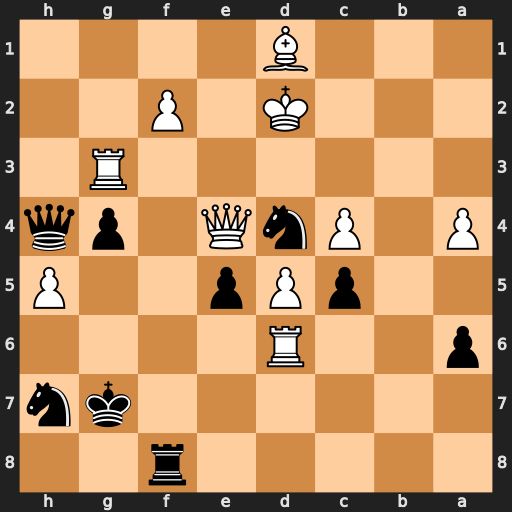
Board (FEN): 5r2/6kn/p2R4/2pPp2P/P1PnQ1pq/6R1/3K1P2/3B4
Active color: b
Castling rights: -
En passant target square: -
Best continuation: Rxf2+ Kc1 Qxg3 Qg6+ Kh8